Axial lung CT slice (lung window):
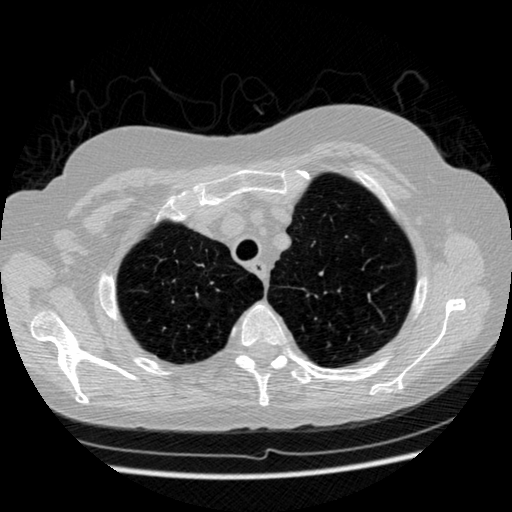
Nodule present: no